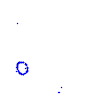
Particle: proton